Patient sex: M
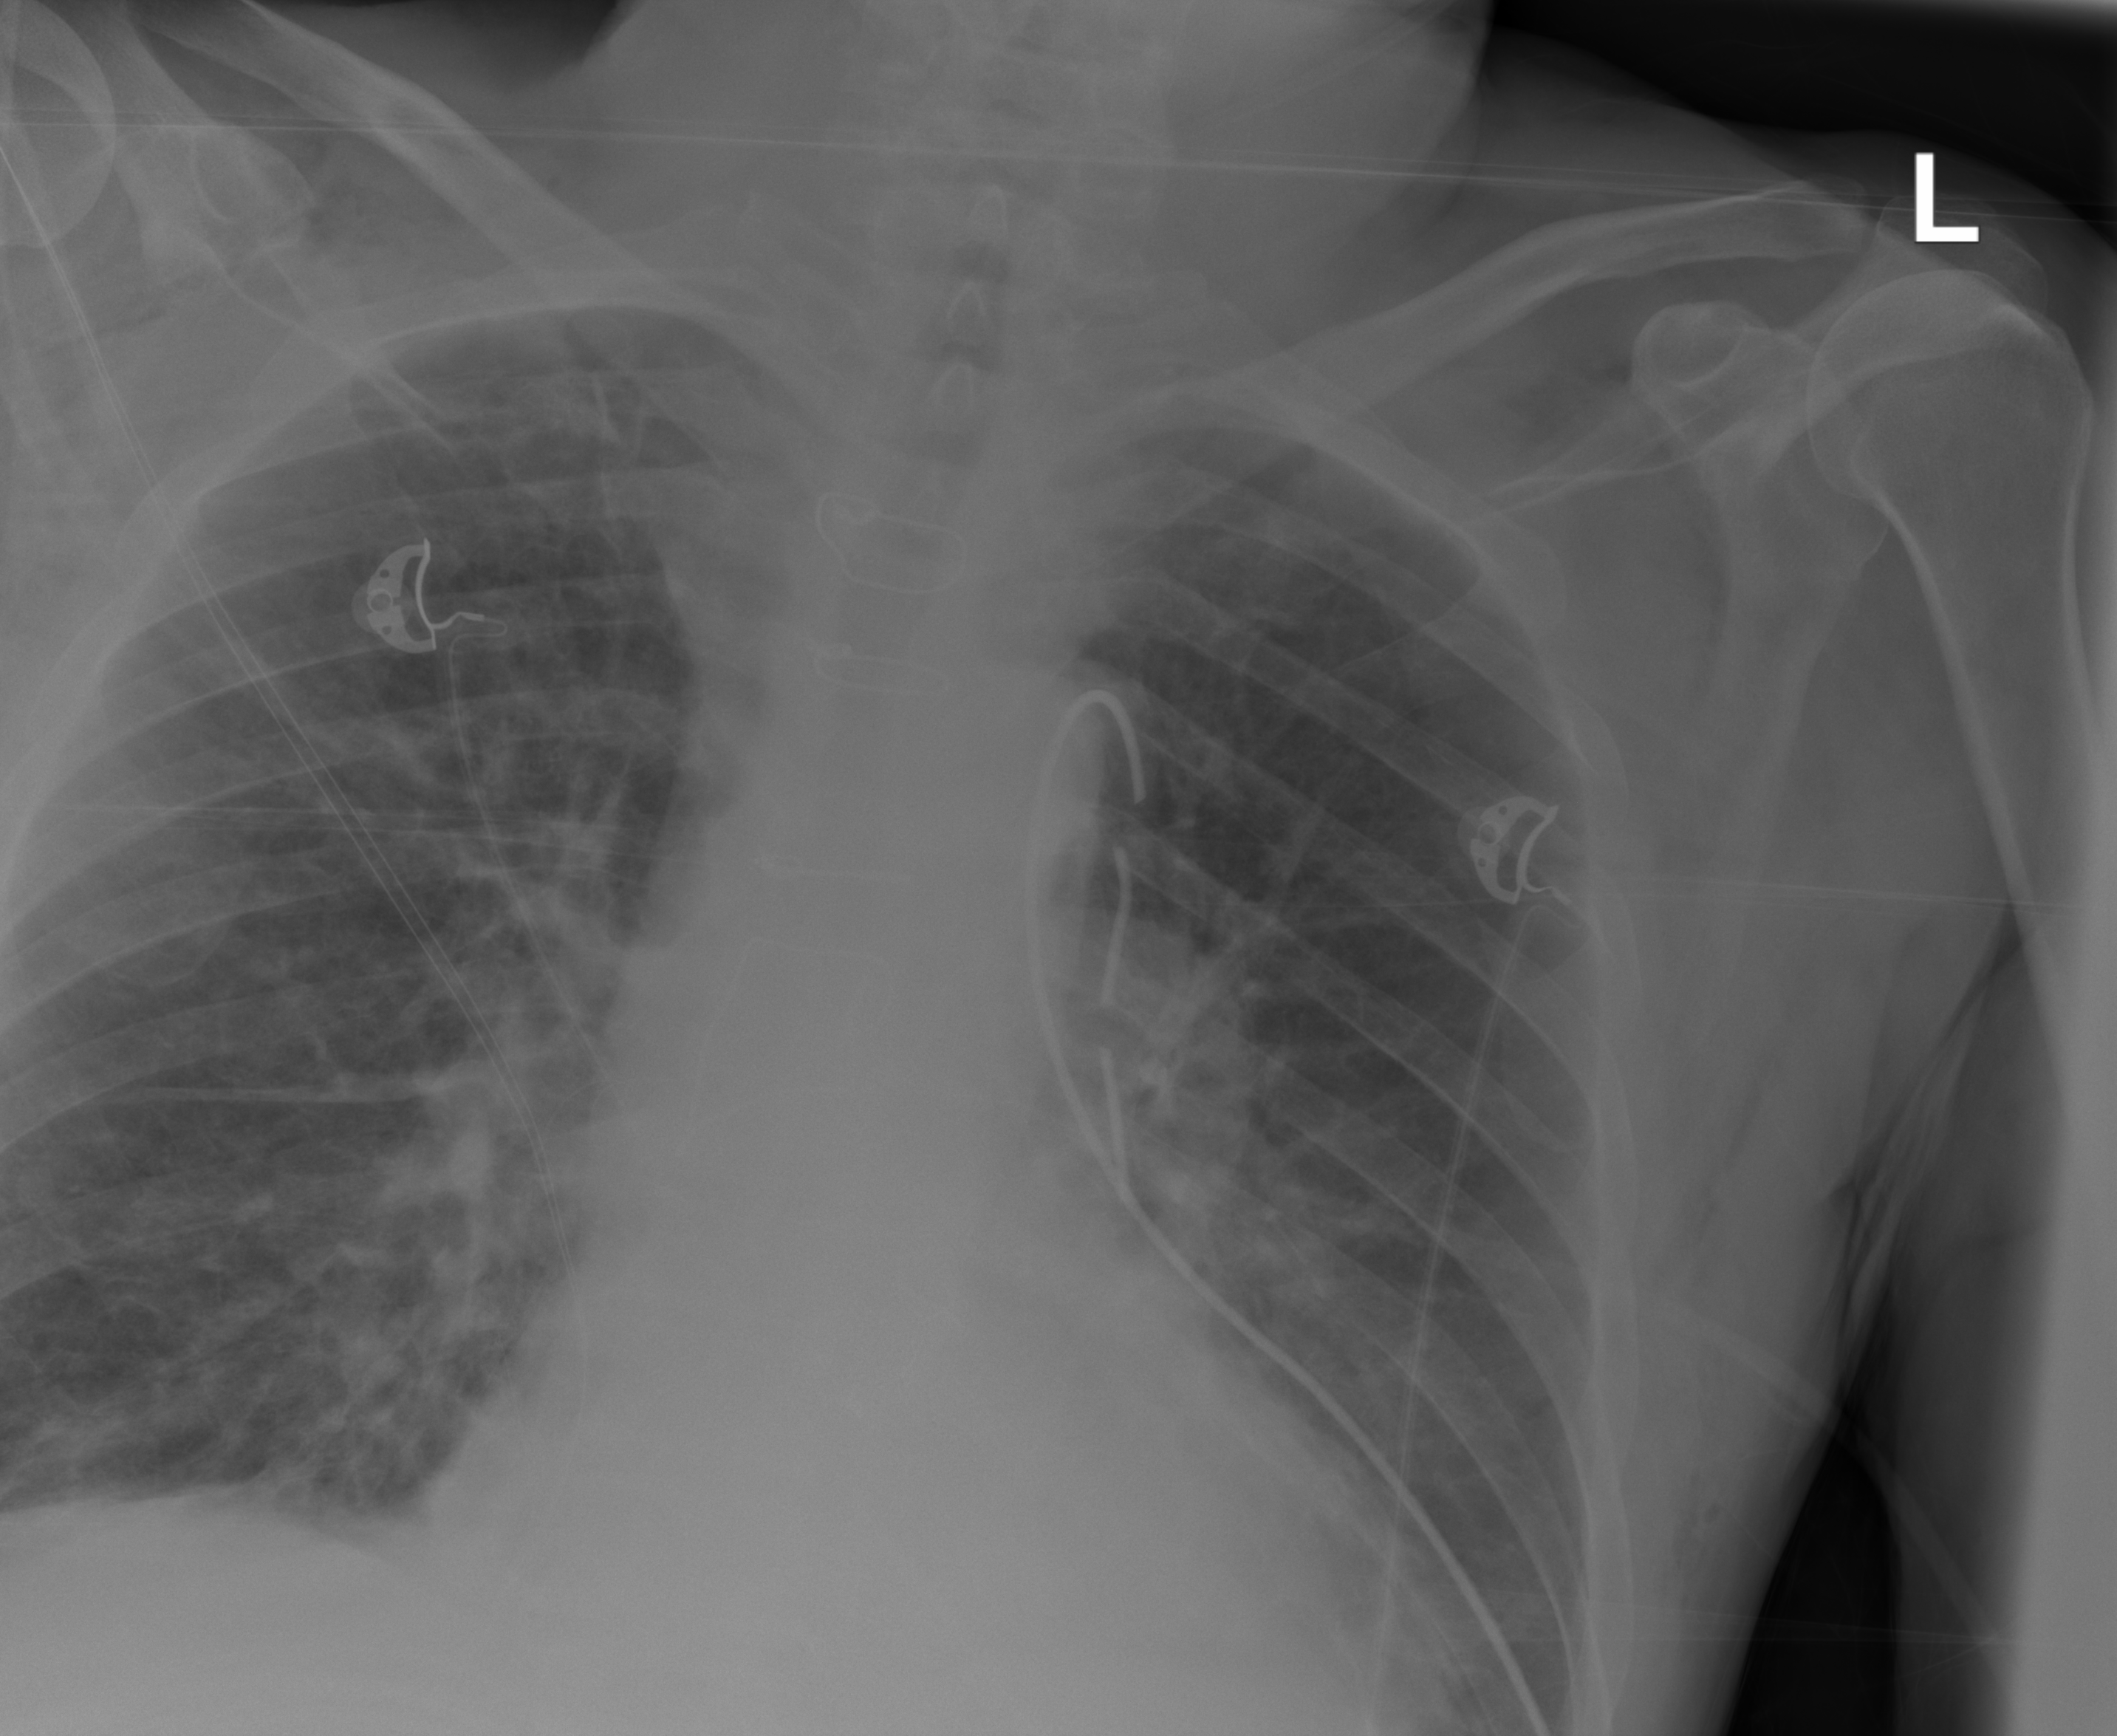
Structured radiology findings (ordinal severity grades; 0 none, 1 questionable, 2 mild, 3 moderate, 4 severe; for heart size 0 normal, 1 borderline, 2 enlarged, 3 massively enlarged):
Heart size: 1
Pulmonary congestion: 0
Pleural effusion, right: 0
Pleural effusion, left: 0
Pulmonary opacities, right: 1
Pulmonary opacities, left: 2
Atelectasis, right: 2
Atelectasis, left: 2